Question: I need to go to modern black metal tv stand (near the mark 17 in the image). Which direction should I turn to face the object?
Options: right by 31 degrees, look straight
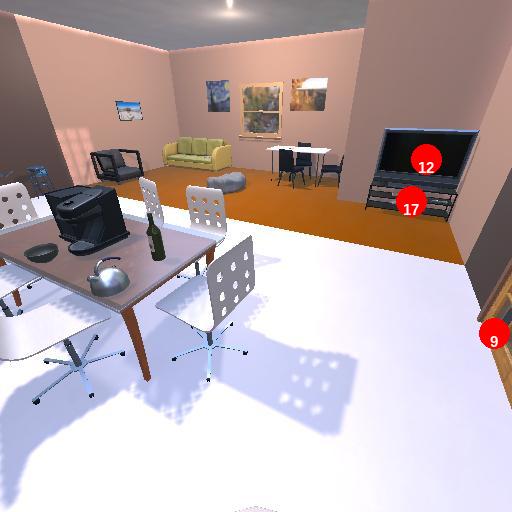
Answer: right by 31 degrees